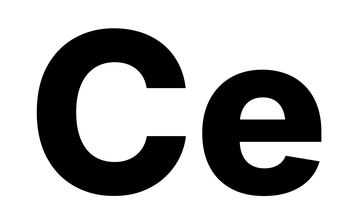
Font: Inter_ExtraBold